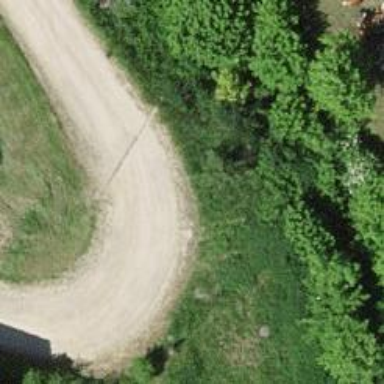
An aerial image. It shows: Service road with gravel surface.